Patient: sex F, age 65
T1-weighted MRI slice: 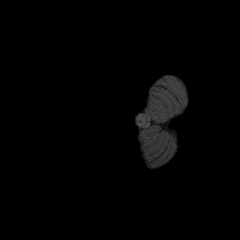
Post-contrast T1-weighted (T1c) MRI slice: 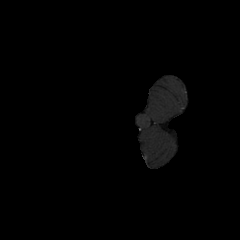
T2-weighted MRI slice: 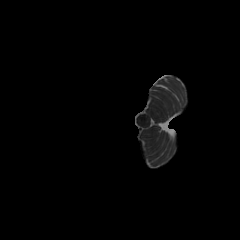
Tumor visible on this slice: no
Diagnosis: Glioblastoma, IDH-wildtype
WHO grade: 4